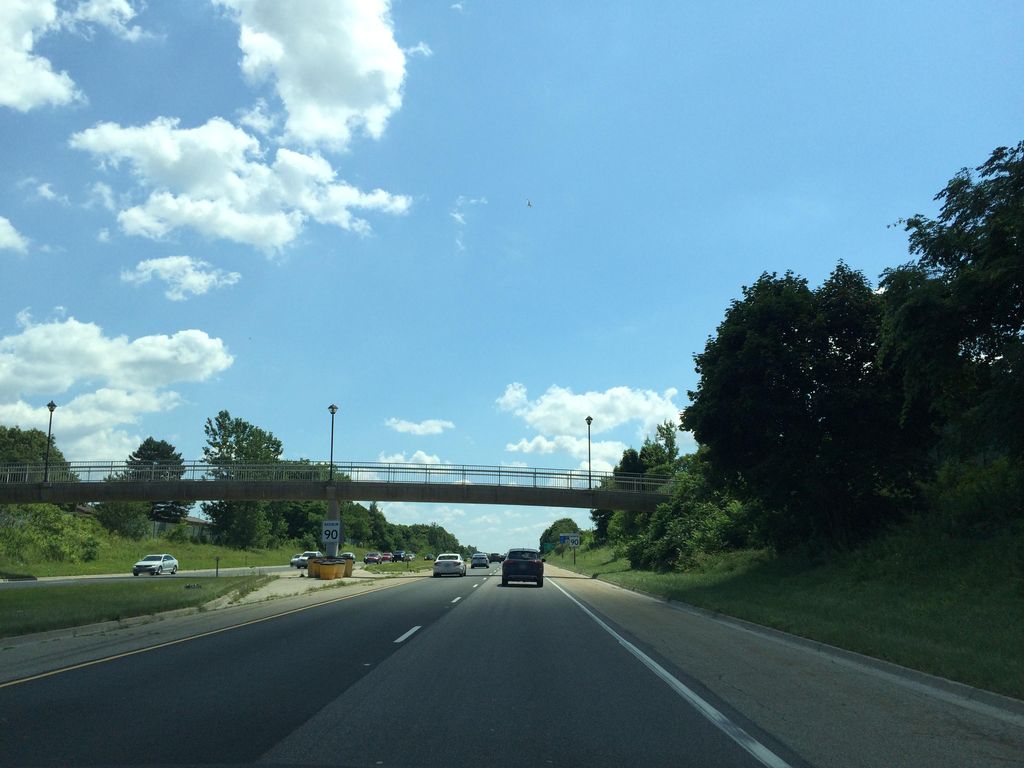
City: hamilton